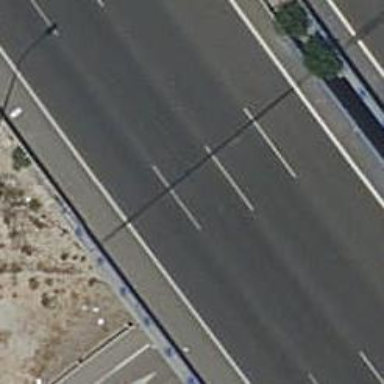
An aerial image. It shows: View of motorway.